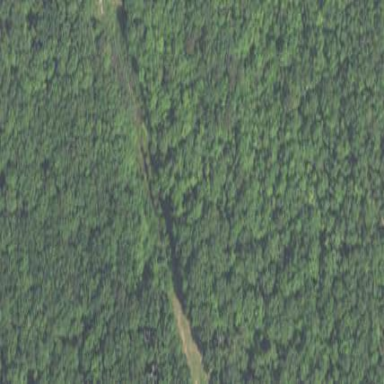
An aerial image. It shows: Mixed woodland area with various types of leaves.